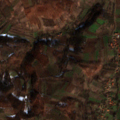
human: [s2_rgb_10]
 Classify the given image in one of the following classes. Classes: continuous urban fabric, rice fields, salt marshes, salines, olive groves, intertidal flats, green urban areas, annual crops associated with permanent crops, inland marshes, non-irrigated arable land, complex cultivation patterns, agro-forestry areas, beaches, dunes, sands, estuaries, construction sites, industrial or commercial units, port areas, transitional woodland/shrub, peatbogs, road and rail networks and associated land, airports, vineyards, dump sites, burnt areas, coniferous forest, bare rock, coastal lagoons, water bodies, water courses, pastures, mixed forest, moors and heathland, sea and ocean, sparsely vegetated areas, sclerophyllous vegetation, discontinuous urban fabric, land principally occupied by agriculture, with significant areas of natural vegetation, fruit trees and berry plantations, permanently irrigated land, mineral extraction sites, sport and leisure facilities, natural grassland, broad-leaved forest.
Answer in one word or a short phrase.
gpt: complex cultivation patterns, land principally occupied by agriculture, with significant areas of natural vegetation